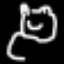
Label: frog